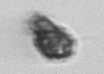
Label: Syracosphaera_pulchra